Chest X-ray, PA view. Patient: 32 years old, sex M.
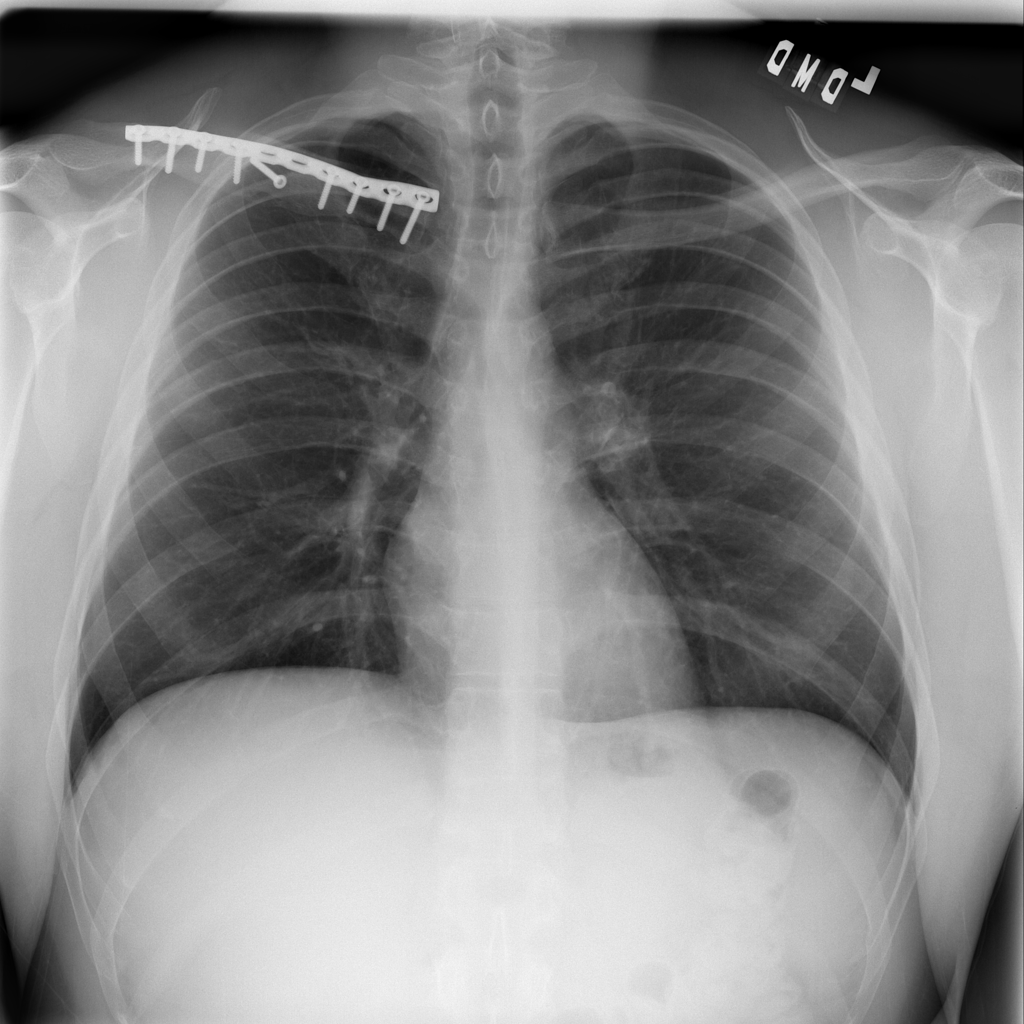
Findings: No Finding